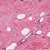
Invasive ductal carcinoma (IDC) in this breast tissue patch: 0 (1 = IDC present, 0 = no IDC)